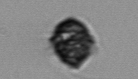
Label: Kryptoperidinium_triquetrum